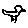
Label: bird